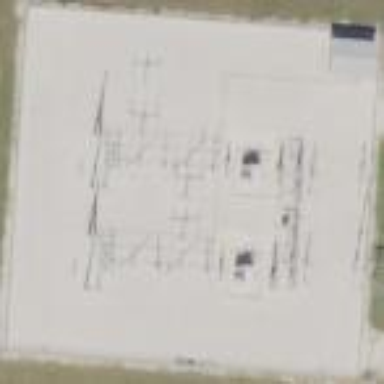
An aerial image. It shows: Distribution level power substation enclosed by fence.